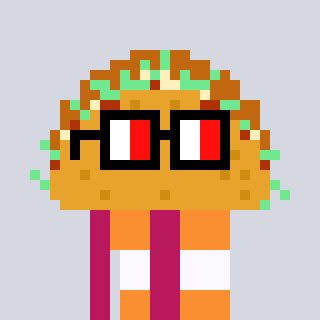
a pixel art character with square glasses with black frames and red eyes, a taco-shaped head and a darkpink-colored body on a cool background